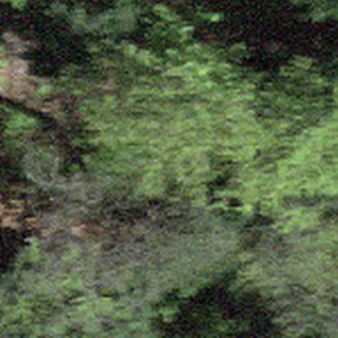
Label: other